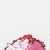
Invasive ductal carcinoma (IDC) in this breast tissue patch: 0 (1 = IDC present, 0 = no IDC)